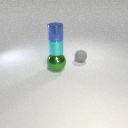
small blue metal cylinder above small cyan metal cylinder